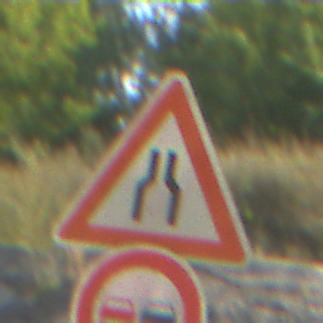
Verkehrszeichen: VerengteFahrbahn
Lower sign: Ueberholverbot
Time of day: MorningAfternoon
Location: Outdoor (Nature)
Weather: PartlyCloudy
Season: NotSpecified
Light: Natural